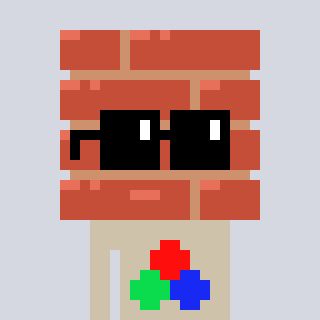
a pixel art character with square black sunglasses, a wall-shaped head and a bege-colored body on a cool background